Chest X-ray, PA view. Patient: 25 years old, sex F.
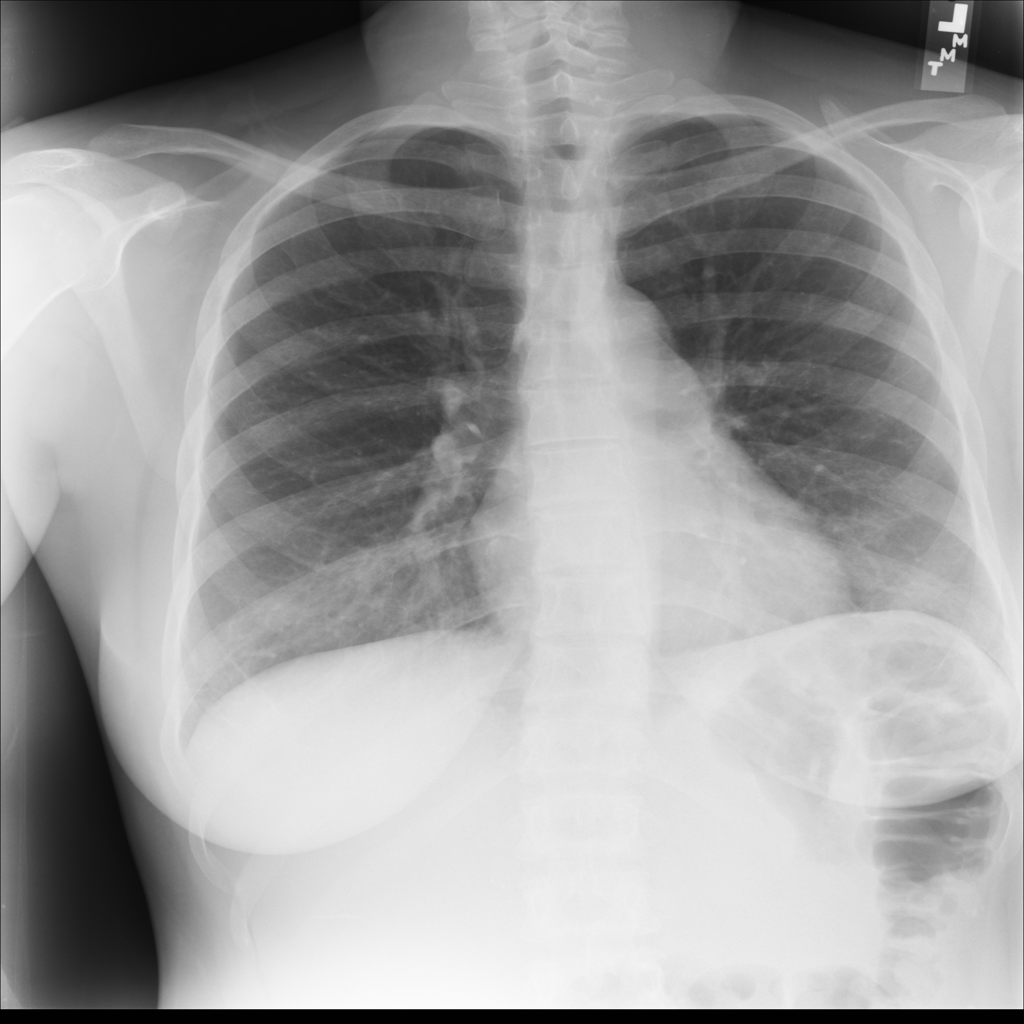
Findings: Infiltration